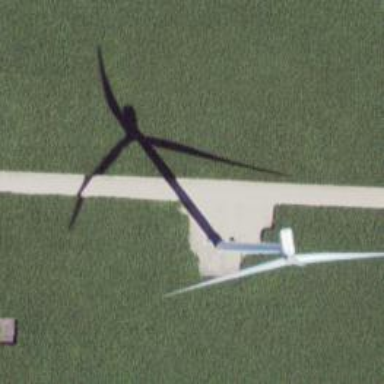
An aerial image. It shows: Wind generator using wind turbines of horizontal axis.